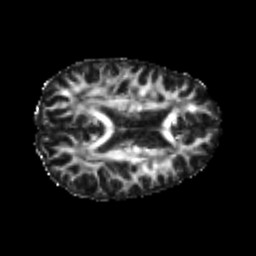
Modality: FA
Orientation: axial
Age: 20
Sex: male
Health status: healthy
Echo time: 0.074 s